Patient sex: M
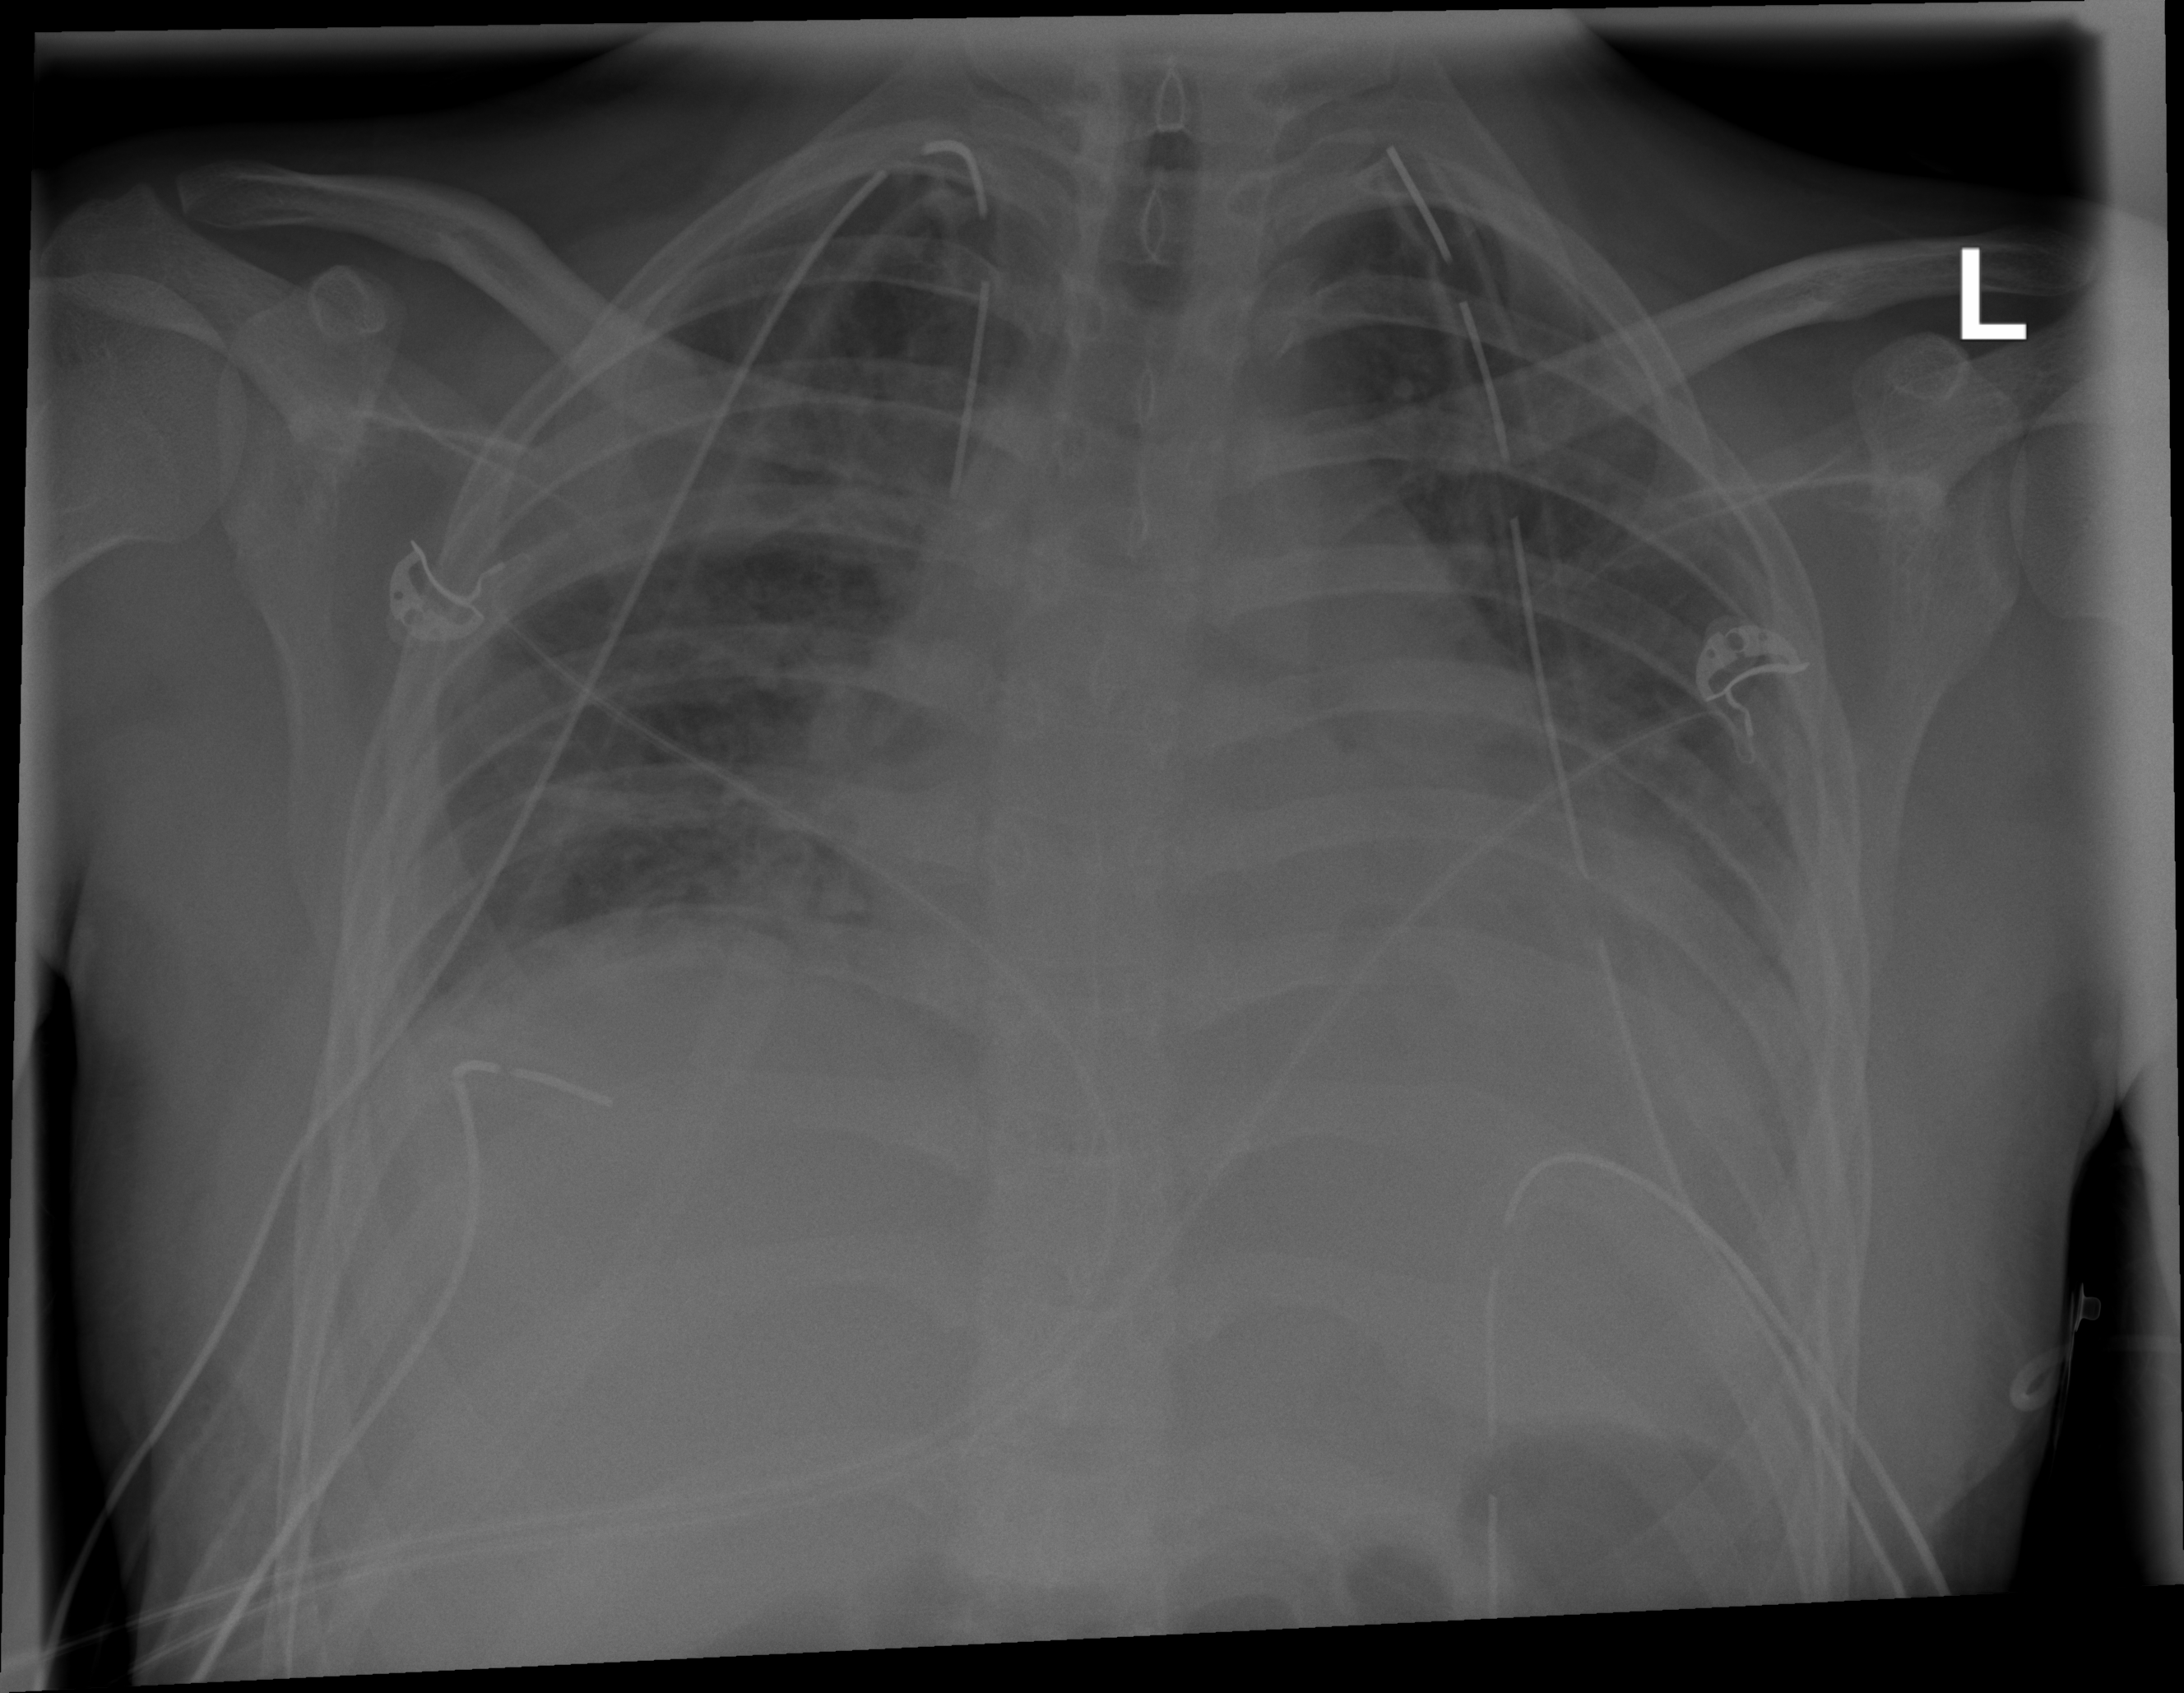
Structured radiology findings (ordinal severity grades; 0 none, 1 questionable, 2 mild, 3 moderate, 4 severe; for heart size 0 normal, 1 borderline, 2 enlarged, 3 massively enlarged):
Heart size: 2
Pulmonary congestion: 2
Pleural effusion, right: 2
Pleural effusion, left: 2
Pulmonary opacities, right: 2
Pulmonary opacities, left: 2
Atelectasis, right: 2
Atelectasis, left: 2